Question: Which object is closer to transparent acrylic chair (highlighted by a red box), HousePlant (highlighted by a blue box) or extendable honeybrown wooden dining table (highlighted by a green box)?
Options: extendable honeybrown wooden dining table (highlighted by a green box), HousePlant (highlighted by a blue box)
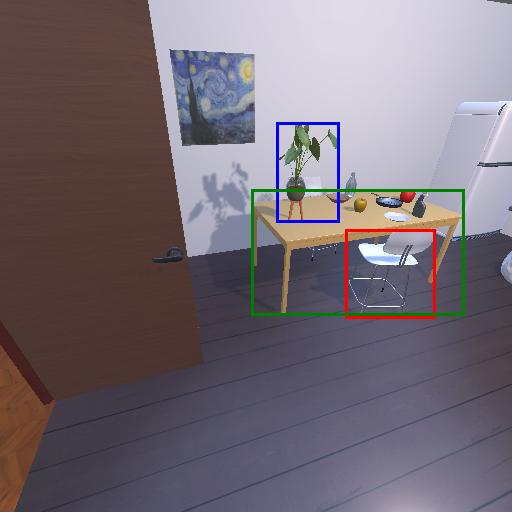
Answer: extendable honeybrown wooden dining table (highlighted by a green box)